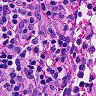
Metastatic tissue present: no